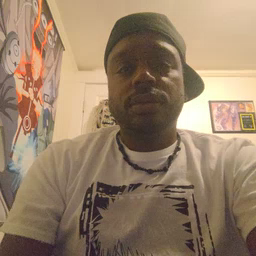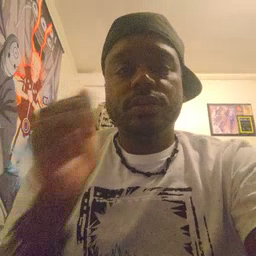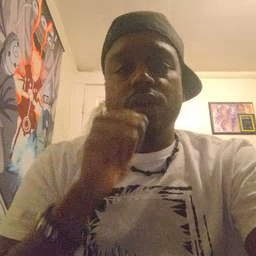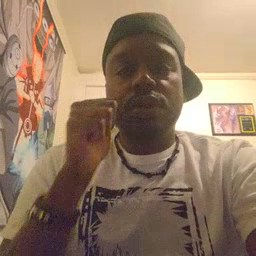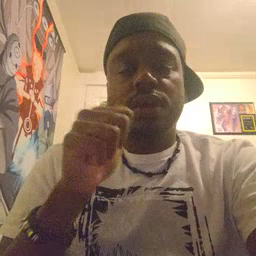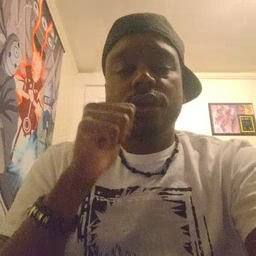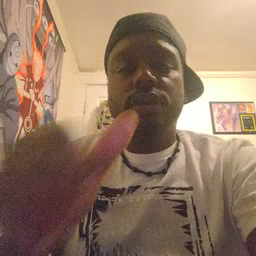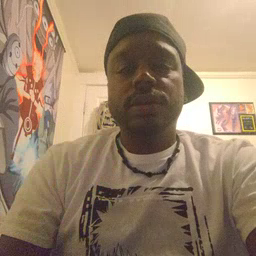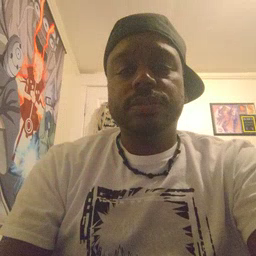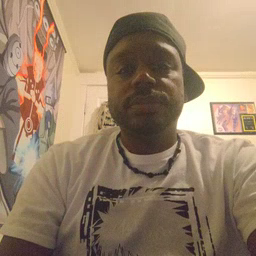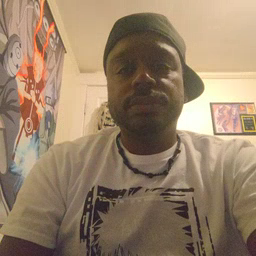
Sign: girl